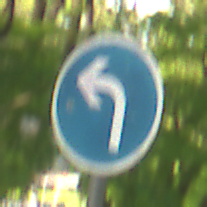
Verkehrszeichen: VorgeschriebeneFahrtrichtungLinks
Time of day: MorningAfternoon
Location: Outdoor (RoadRail)
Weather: Clear
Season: NotSpecified
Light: Natural